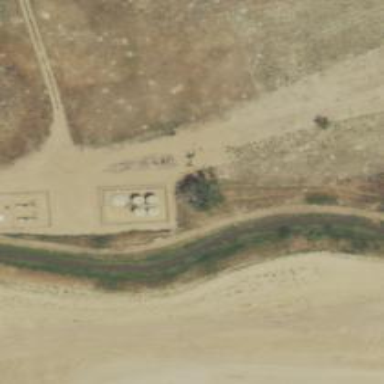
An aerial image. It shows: Storage tank that is man-made.